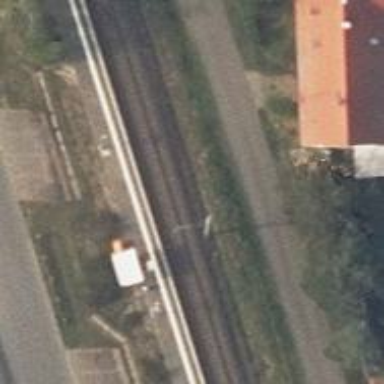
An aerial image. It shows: Public transport stop position along the railway.